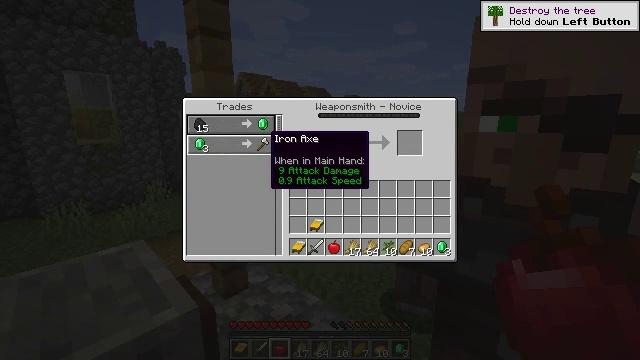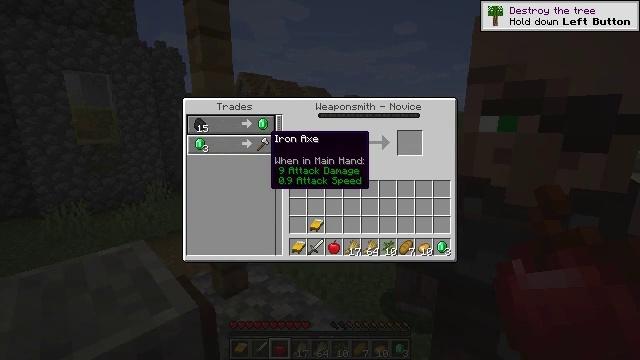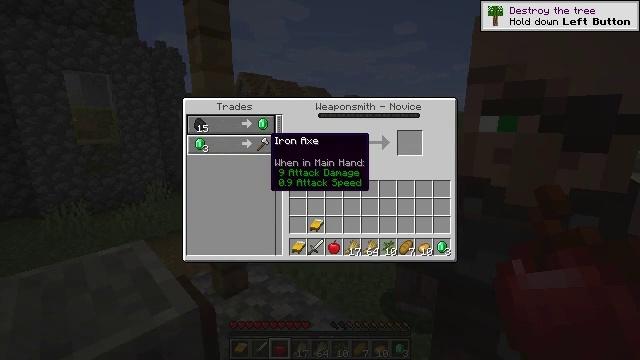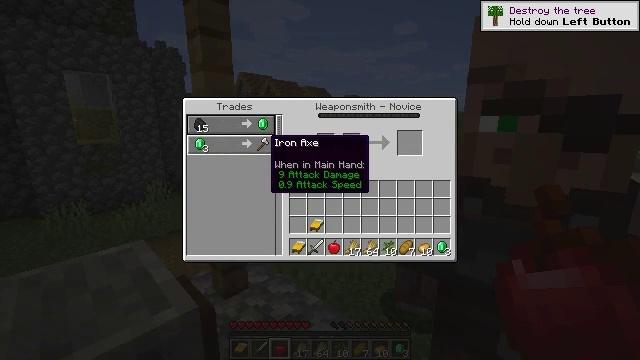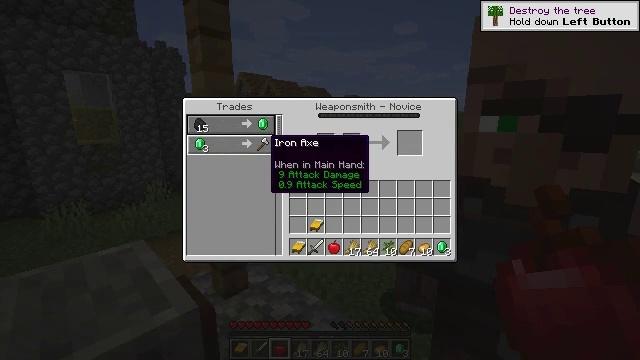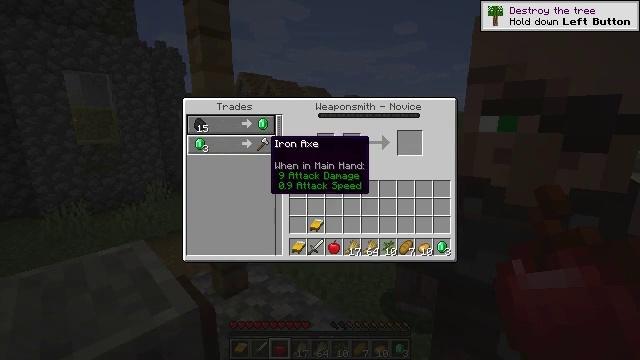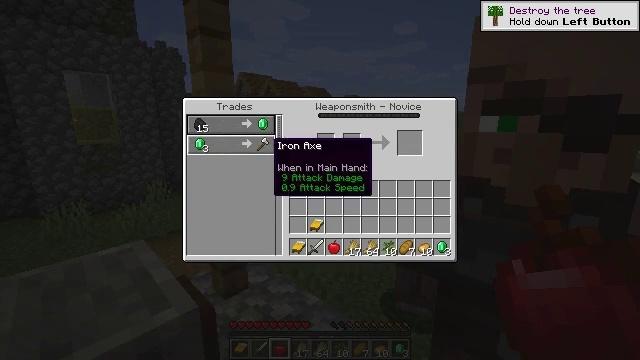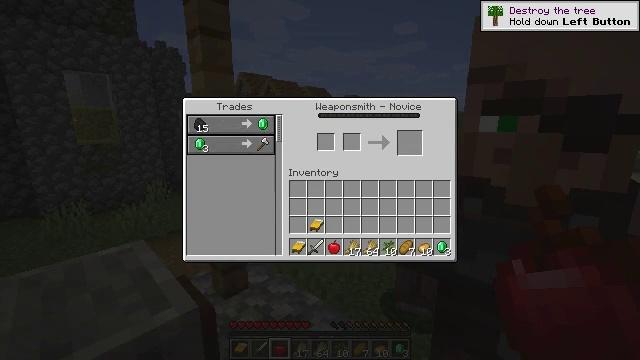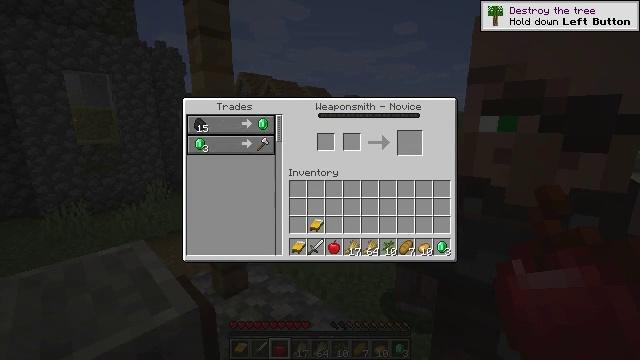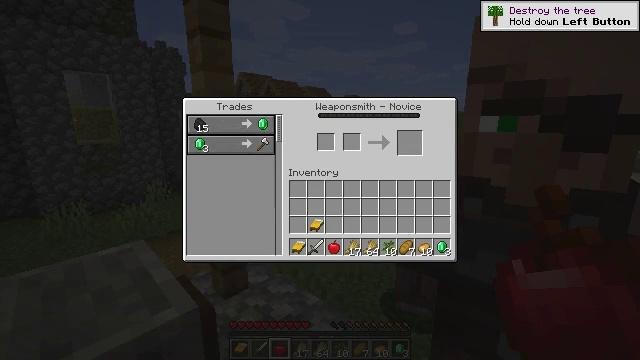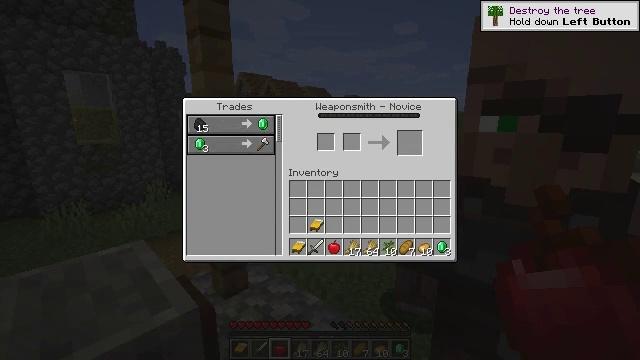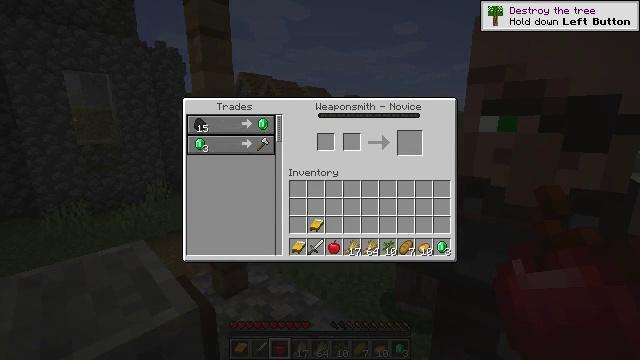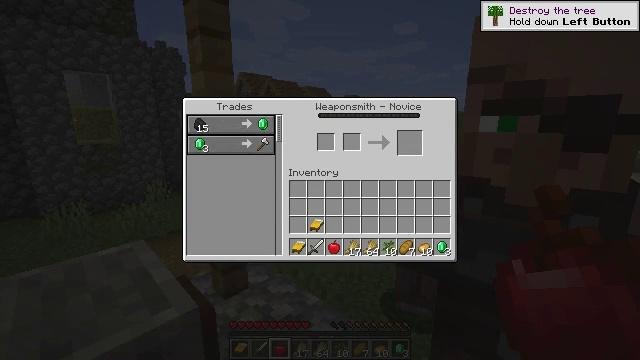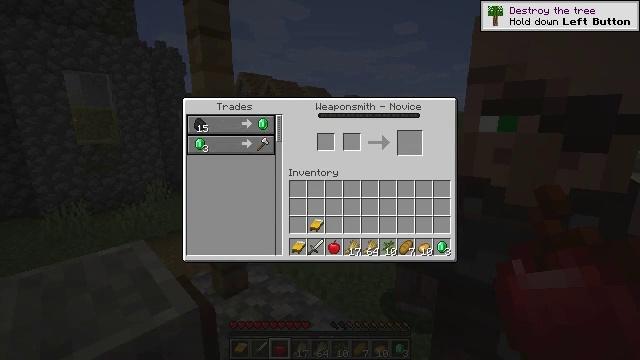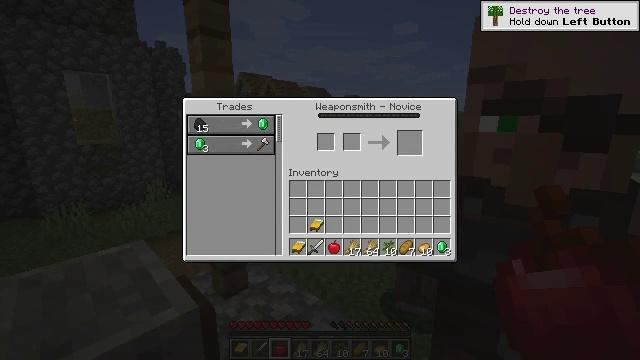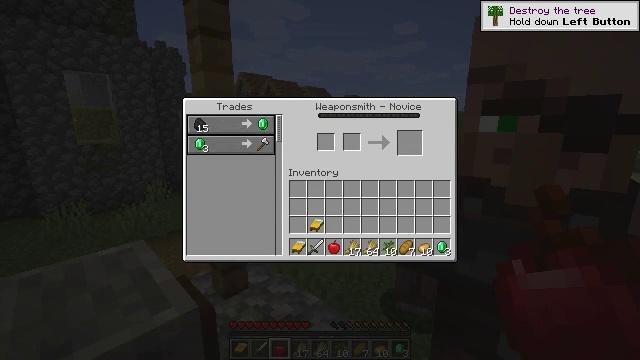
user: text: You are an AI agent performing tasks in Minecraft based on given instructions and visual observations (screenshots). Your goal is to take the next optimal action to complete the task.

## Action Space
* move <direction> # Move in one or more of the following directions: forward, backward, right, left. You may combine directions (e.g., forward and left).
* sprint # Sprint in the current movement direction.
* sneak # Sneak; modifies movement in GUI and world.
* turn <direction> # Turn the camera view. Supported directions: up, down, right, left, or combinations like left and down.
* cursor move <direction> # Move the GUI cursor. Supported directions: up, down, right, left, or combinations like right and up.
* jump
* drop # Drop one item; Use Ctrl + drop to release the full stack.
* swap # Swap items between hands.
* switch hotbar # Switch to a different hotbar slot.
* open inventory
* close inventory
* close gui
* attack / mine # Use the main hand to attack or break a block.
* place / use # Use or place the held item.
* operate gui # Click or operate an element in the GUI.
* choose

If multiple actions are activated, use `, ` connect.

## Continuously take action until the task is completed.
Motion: motion action
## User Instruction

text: craft item air
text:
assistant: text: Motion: no_op
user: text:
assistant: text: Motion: no_op
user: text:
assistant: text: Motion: no_op
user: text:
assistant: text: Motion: no_op
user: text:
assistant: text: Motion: no_op
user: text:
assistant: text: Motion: no_op
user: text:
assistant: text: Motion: cursor move right and down
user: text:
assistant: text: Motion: no_op
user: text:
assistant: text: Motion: cursor move right
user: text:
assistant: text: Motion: no_op
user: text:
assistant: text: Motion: no_op
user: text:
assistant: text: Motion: no_op
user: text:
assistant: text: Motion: no_op
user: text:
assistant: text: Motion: cursor move up
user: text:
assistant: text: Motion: no_op
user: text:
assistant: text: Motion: no_op
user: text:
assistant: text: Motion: cursor move down
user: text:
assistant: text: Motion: no_op
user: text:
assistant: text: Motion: cursor move left
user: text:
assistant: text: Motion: cursor move left and up
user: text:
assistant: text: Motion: cursor move left and up
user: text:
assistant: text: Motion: no_op
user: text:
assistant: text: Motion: no_op
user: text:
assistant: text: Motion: no_op
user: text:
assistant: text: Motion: cursor move up
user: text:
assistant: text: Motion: no_op
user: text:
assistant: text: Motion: no_op
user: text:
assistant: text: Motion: no_op
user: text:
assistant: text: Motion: no_op
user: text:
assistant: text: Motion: no_op